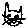
Label: cat